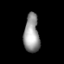
Tissue: lung
Cell type: Myeloid cells
Senescence score: 0.5634
Nuclear area (px): 575
Mean DAPI intensity: 152.428